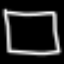
Label: square